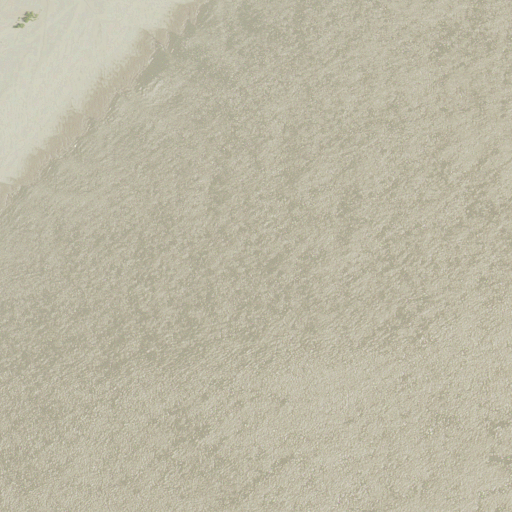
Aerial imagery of bar in Mississippi named Huntington Bar containing open water and barren land